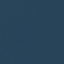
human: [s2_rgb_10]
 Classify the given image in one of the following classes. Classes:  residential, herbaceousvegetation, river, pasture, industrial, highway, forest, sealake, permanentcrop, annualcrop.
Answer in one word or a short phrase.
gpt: SeaLake